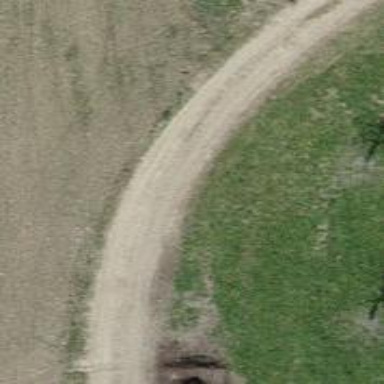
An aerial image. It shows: Gravel track with grade2 quality.